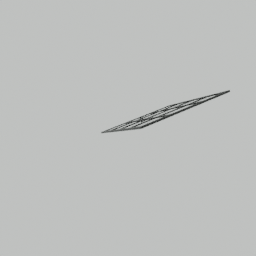
Label: architecture